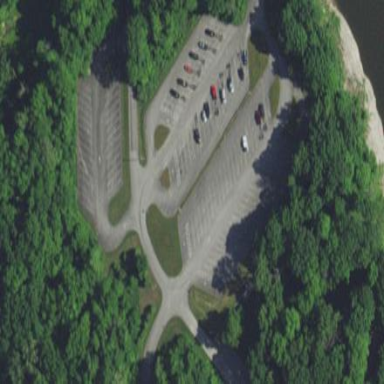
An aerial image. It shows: Parking area with surface.